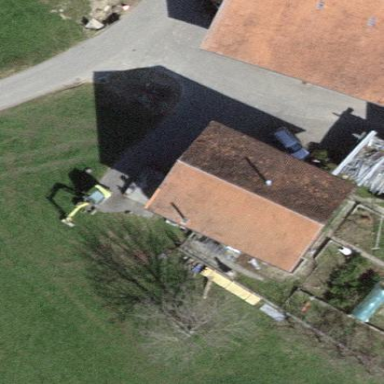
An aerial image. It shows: Simple house.